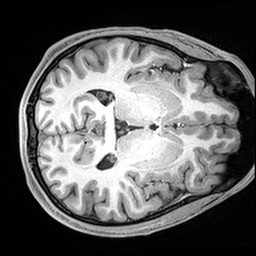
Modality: T1w
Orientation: axial
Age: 20
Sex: male
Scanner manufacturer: siemens
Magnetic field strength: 3 T
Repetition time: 2.4 s
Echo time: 0.0022 s